Question: We are experiencing the following error when trying to use an external web service from our application deploy under IIS 7.5.
Error - The underlying connection was closed: Could not establish secure channel for SSL/TLS.
This works from other servers, but on this particular one it fails. This started happening when the server we are trying to connect with disallowed SSL connections and is only accepting TLS. As described in this link <URL> we changed the registry, but are still seeing the error. Please see the attached image of the registry to make sure this was done properly. It seems like IIS is still trying to use the SSL protocol. I'm a bit confused where in the communication process IIS selects the protocol, SSL vs TLS. Maybe there's something that needs to be done to ensure TLS is selected? Other ideas?

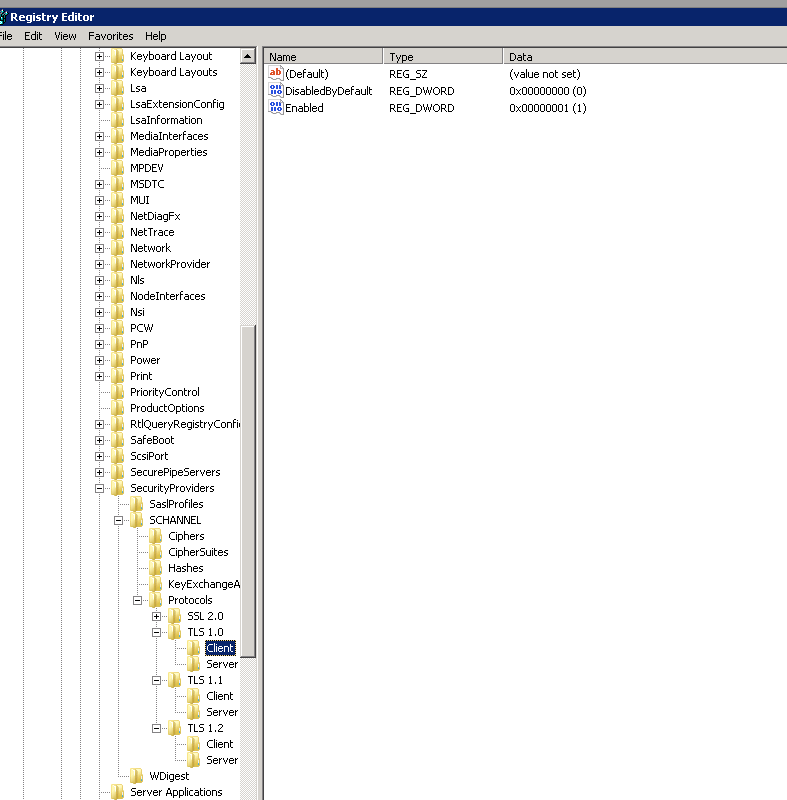
Answer: This was fixed at the code level by adding the following line -
'''
ServicePointManager.SecurityProtocol = SecurityProtocolType.Tls;
'''